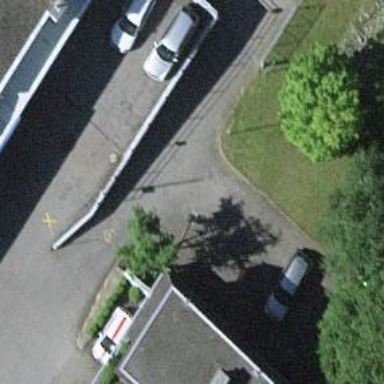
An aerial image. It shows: Retaining wall.